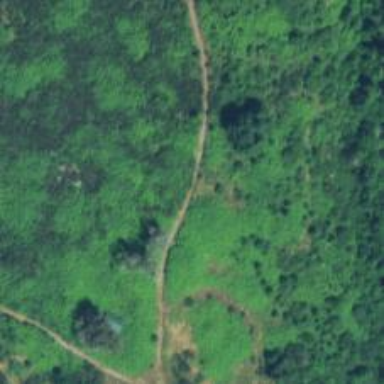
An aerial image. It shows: Cutline track.